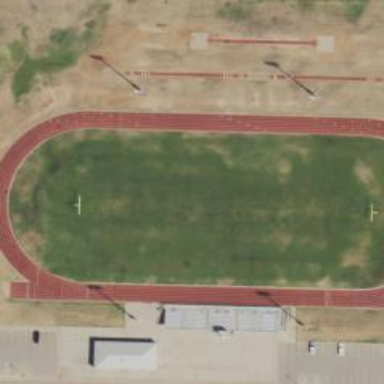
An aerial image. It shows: American football pitch with grass surface.